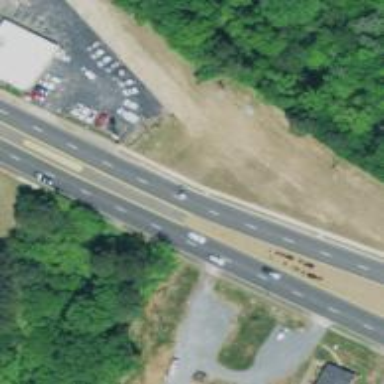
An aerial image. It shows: Trunk highway.